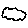
Label: cloud